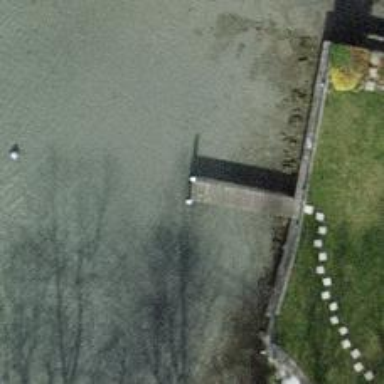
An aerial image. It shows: Man-made pier.